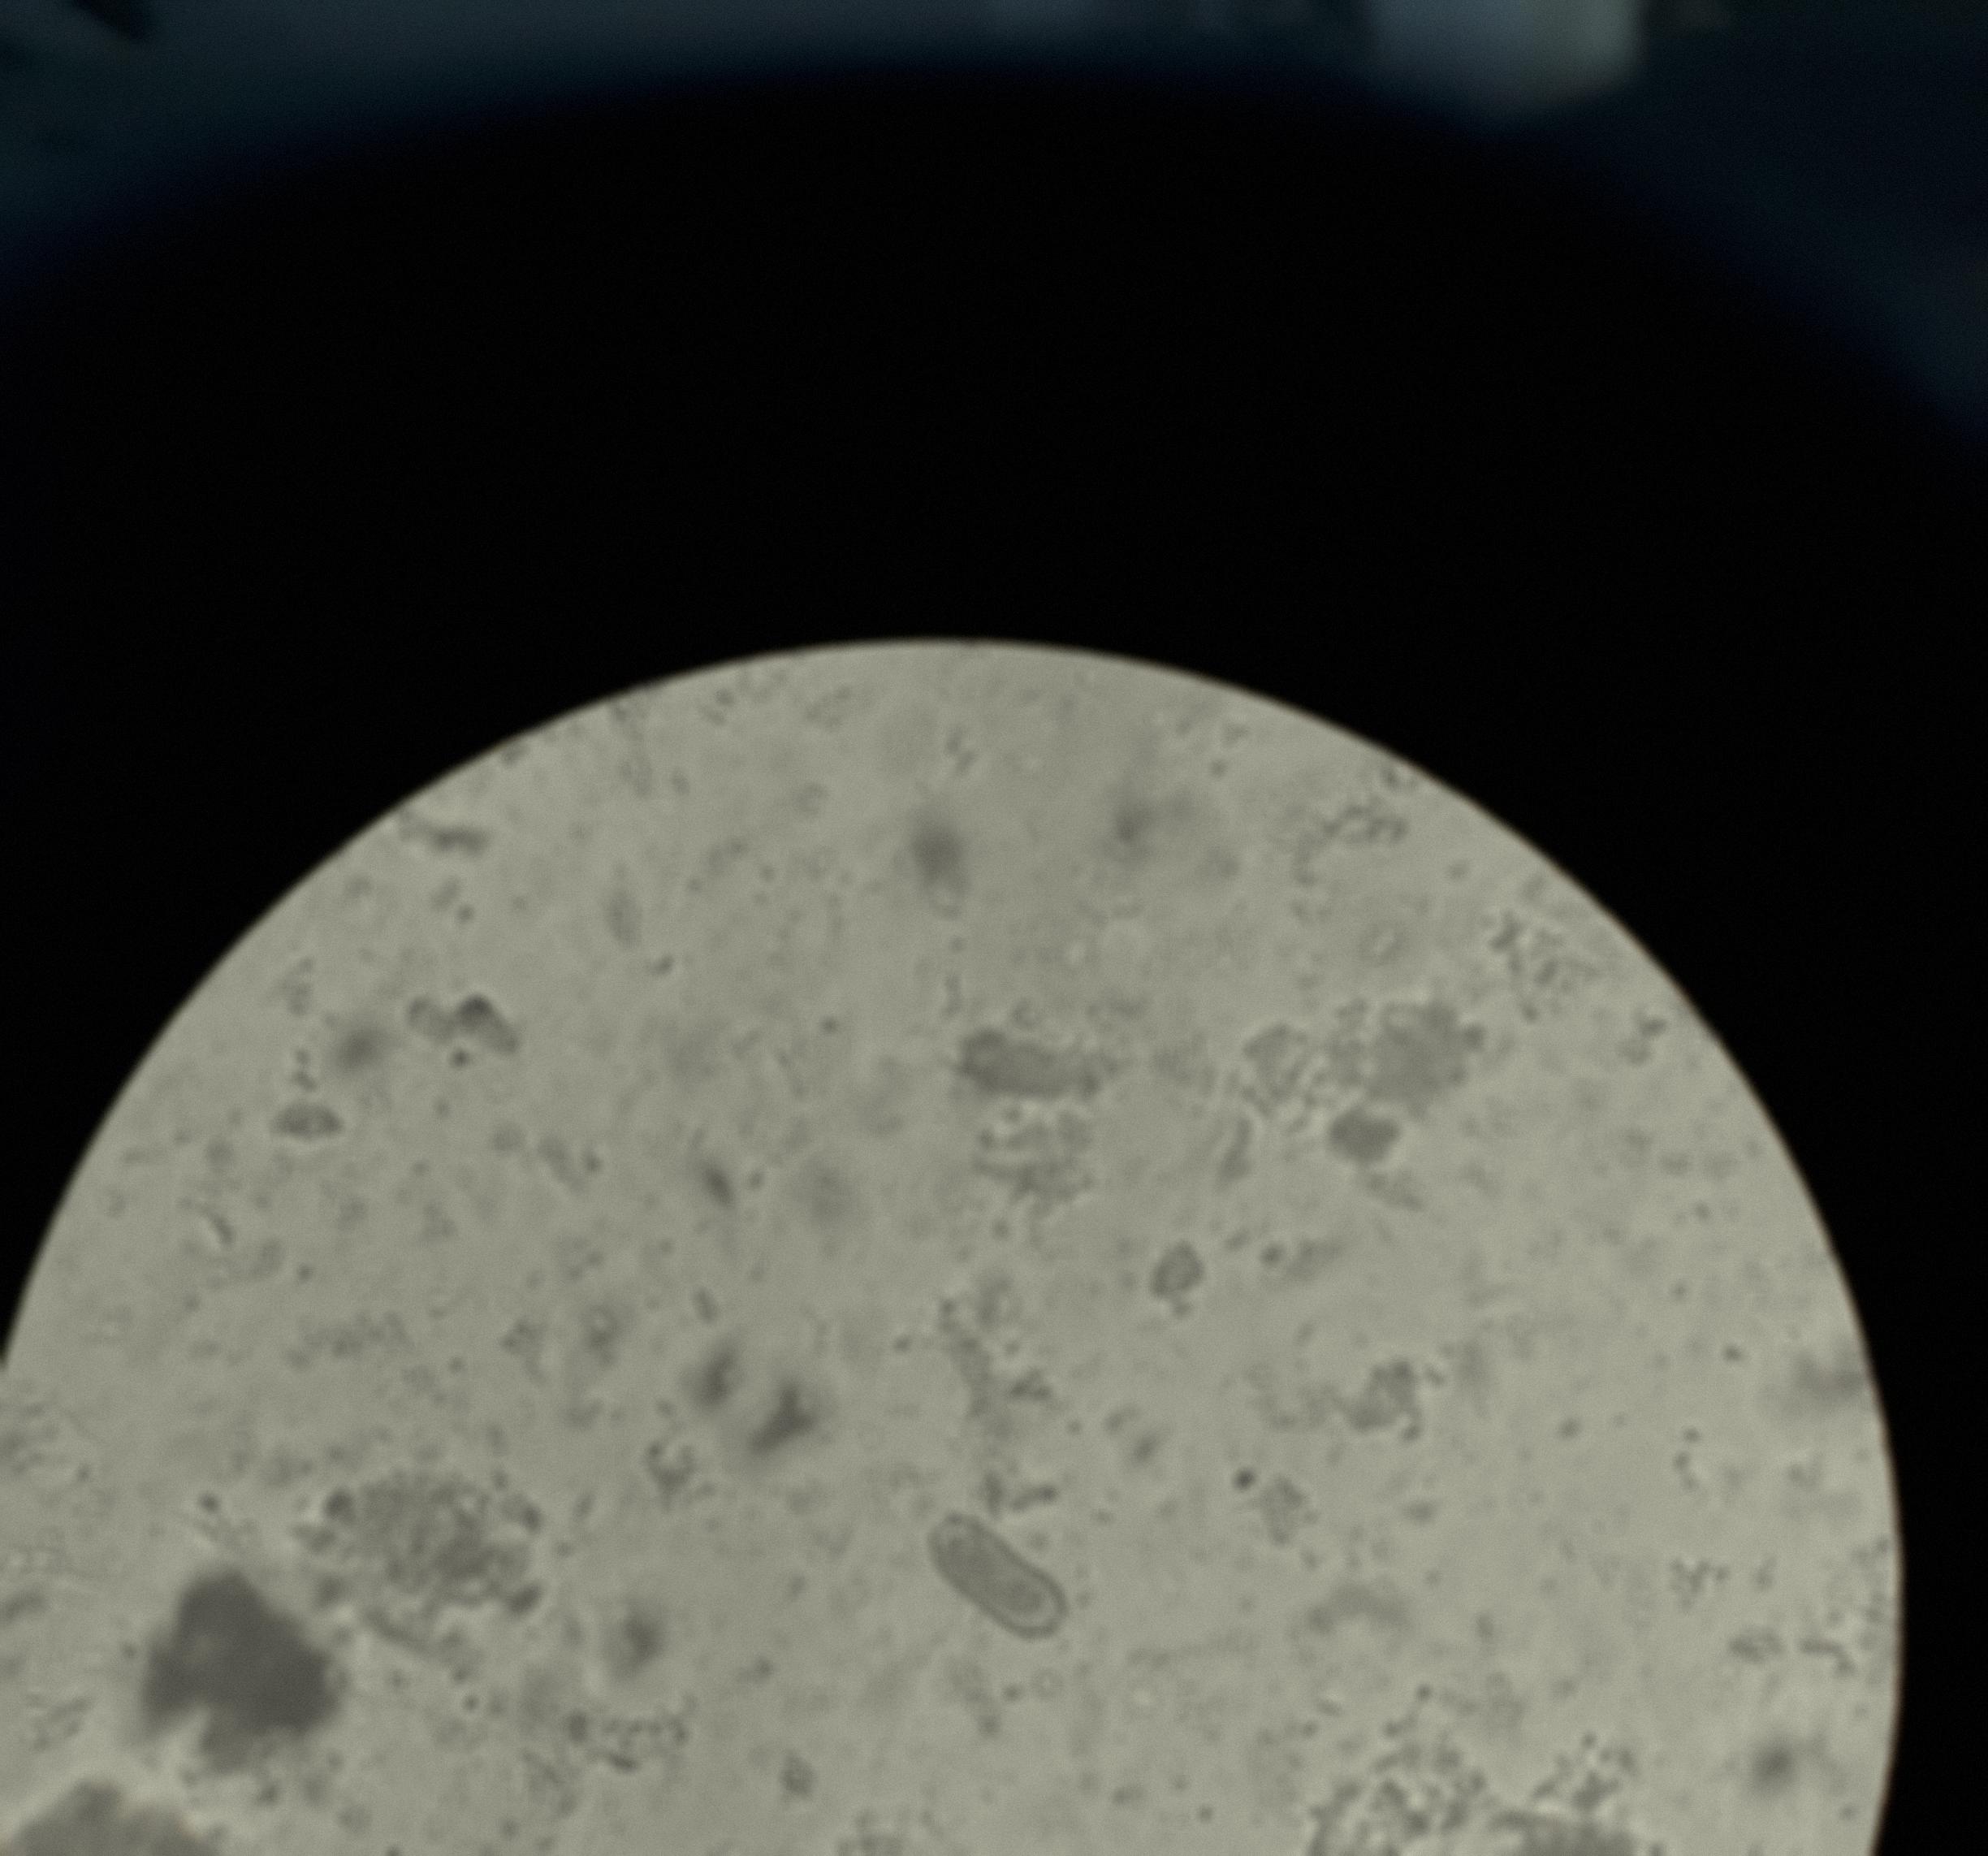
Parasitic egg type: Capillaria philippinensis